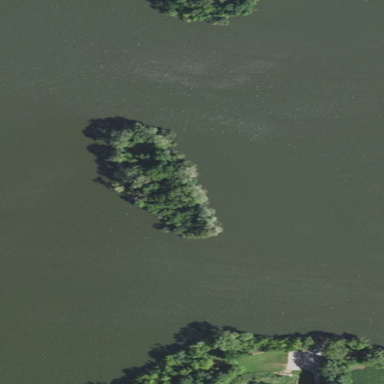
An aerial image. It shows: Image showing island.